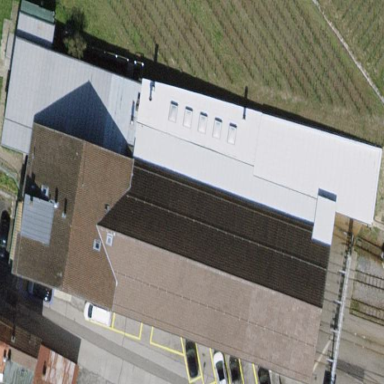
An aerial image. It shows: Building used as railway workshop.